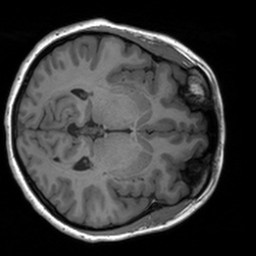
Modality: T1w
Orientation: axial
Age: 21
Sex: female
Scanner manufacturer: siemens
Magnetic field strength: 3 T
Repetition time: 1.9 s
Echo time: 0.00226 s